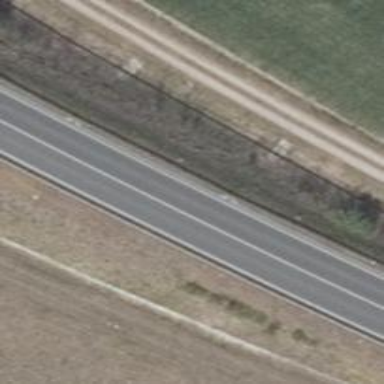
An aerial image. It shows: Asphalt road with primary classification and embankment.